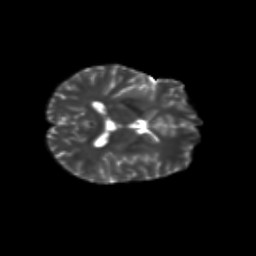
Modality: T2w
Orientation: axial
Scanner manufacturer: siemens
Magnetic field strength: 3 T
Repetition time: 9.2 s
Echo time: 0.084 s